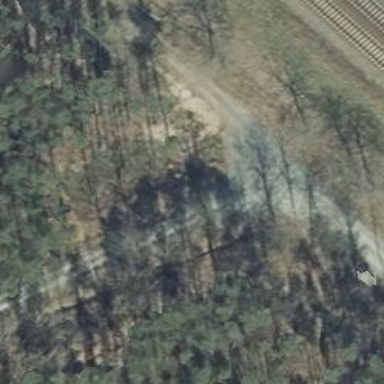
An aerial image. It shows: Track with grade 2 tracktype.